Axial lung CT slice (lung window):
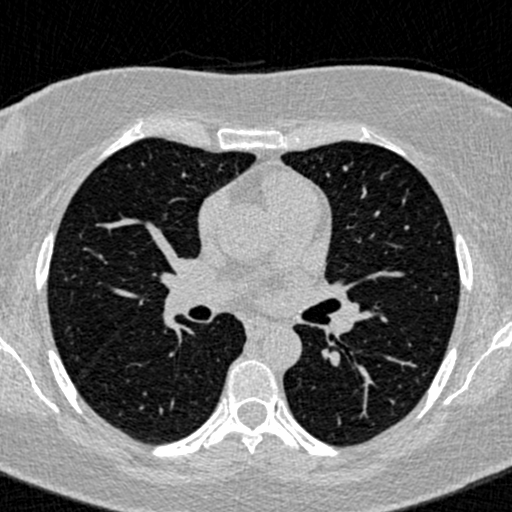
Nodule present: no